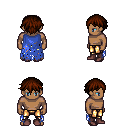
a pixel art fantasy rpg character, male body template, human, dark skin, blue tattered cape, gold greaves, brown short bangs hairstyle, maroon shoes, four views (front, back, left, right), 2x2 character sprite sheet, small pixel art, hard edges, no anti-aliasing